Question: I'm trying to make this kind of responsive design with CSS.
It basically should be 600px width when there's enough space to show whole length.
When not, it folds, then right partial come appears on the bottom of left partial.
I'm struggling how to archive this.
This is that I could go this far
<URL>

'''
<div class="table_row">
<div class="left_partial">
<div class="StoreName">Walmart Store</div>
<div class="Location">Located in California</div>
</div>
<div class="right_partial">
<div class="store_icon"><img src="https://twimg0-a.akamaihd.net/profile_images/616833885/walmart_logo_youtube.jpg"><div>
<div class="person1">John Smith<div>
<div class="person2">Mike Tailor<div>
<div class="person3">Jessica Swan<div>
</div>
</div>
'''
'''
div.table_row{
min-width: 300px;
margin-bottom: 30px;
}
div.left_partial{
width: 300px;
}
div.right_partial{
width: 300px;
}
div.StoreName{
background-color: #000000;
color: #FFFFFF;
}
div.Location{
}
div.store_icon{
width: 60px;
height: 60px;
}
div.person1{
}
div.person2{
}
div.person3{
}
'''
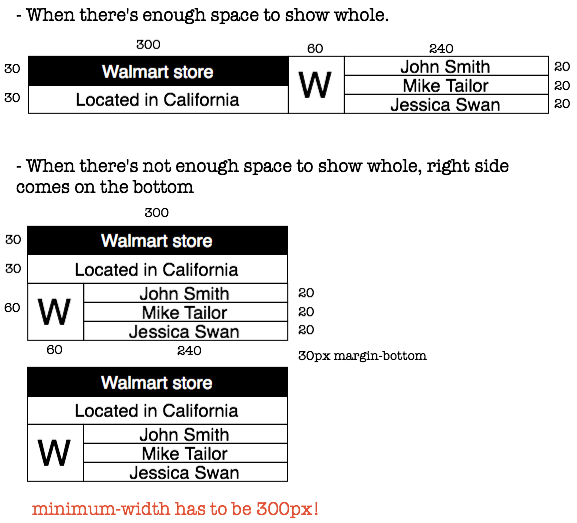
Answer: You don't need media queries for this design- you can use inline-block to collapse the layout when the browser is resized.
HTML:
'''
<div class="table_row">
<div class="left_partial">
<div class="StoreName">Walmart Store</div>
<div class="Location">Located in California</div>
</div>
<div class="right_partial">
<div class="store_icon"><img src="https://twimg0-a.akamaihd.net/profile_images/616833885/walmart_logo_youtube.jpg" /></div>
<div class="people">
<div class="person">John Smith</div>
<div class="person">Mike Tailor</div>
<div class="person">Jessica Swan</div>
</div>
</div>
</div>
'''
CSS:
div.table_row{
min-width: 300px;
margin-bottom: 30px;
'''
}
div.left_partial{
width: 300px;
display:inline-block;
vertical-align:top;
}
div.right_partial{
width: 300px;
display:inline-block;
vertical-align:top;
margin-bottom:30px;
}
div.StoreName{
background-color: #000000;
color: #FFFFFF;
}
div.Location{
}
div.store_icon{
width: 60px;
height: 60px;
display:inline-block;
vertical-align:top;
}
div.store_icon img{
width:100%;
height:100%;
}
div.people{
display:inline-block;
vertical-align:top;
height:60px;
width:234px;
}
'''
jsfiddle: <URL>
This will collapse the design when the browser is resized- I added a 30px bottom margin to your right_partial to ensure the list stacks correctly.